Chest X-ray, AP view. Patient: 40 years old, sex M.
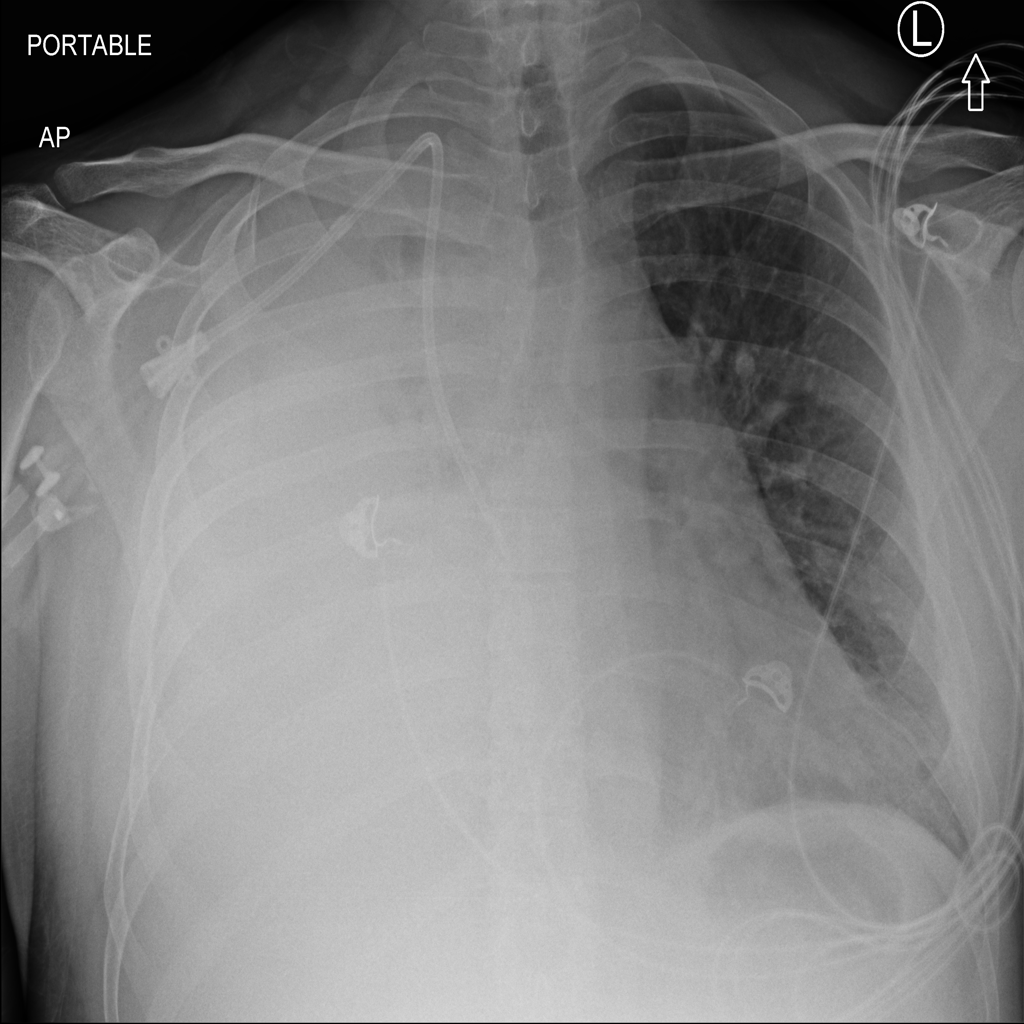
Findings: Atelectasis, Consolidation, Infiltration, Mass, Pleural_Thickening